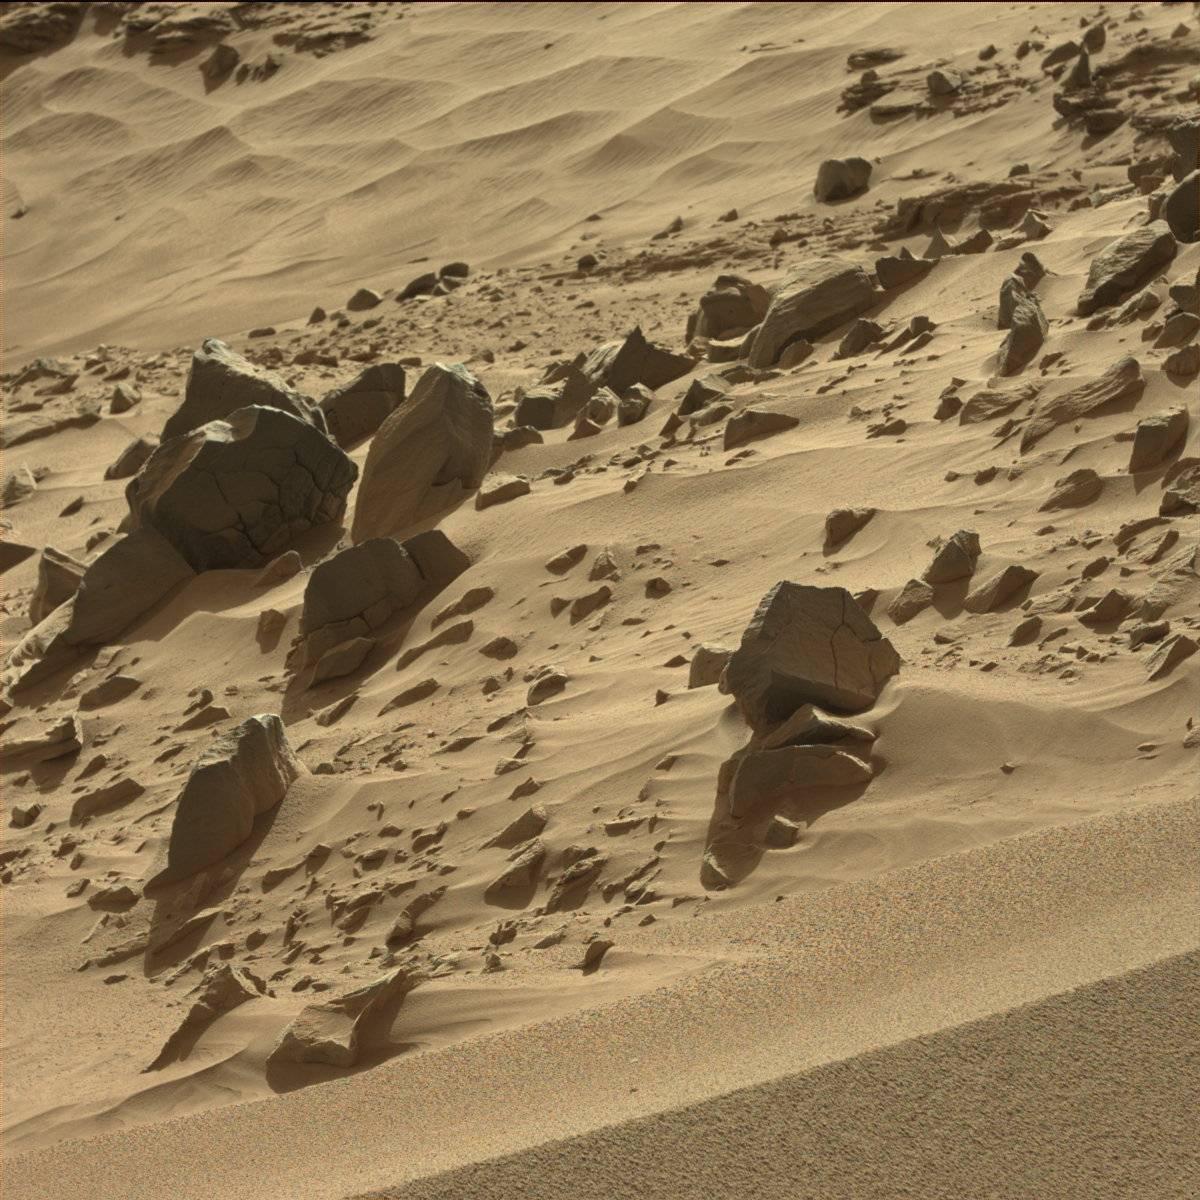
Terrain classes present: Bedrock, Sand / Soil